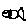
Label: fish